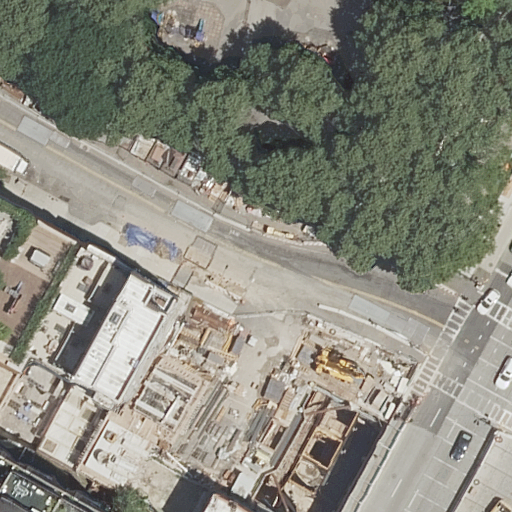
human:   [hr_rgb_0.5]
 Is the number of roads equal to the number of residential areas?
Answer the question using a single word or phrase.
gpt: no

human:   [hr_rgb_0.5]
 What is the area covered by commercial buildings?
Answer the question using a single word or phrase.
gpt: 723m2

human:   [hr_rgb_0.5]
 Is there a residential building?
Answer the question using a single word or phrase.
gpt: yes

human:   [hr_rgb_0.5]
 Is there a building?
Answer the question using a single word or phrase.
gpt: yes

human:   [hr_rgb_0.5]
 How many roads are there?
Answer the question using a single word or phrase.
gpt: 15

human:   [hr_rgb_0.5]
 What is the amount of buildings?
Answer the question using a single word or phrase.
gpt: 9

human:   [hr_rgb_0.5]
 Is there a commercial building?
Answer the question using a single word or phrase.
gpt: yes

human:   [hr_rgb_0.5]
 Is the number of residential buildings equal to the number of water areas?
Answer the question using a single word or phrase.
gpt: no

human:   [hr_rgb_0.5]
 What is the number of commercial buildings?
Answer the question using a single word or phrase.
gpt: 1

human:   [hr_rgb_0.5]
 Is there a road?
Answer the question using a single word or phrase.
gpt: yes

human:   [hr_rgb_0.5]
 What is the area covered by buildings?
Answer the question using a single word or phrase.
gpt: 1760m2

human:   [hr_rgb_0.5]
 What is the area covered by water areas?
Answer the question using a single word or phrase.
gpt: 0m2

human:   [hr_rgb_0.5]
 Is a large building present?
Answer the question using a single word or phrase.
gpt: yes

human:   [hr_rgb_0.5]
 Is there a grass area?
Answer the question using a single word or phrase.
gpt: yes

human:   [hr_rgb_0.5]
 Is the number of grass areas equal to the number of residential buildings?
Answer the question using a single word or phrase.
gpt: no

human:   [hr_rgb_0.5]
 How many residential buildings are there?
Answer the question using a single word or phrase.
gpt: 8

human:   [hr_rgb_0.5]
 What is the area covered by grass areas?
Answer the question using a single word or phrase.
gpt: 1434m2

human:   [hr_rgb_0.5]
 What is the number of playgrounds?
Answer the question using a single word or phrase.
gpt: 2

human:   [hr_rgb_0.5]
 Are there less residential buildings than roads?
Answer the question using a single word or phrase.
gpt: yes

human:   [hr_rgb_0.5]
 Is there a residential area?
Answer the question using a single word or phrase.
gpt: yes

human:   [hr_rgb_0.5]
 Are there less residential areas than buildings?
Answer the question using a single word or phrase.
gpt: yes

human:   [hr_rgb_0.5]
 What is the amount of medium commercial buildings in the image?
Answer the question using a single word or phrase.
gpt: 0

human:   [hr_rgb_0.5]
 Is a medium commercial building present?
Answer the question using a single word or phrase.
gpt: no

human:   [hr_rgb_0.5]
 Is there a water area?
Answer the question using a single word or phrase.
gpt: no

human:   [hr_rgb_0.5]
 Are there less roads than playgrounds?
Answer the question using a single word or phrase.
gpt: no

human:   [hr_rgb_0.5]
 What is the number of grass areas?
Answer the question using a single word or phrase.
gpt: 3

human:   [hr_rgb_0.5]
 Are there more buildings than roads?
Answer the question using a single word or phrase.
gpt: no

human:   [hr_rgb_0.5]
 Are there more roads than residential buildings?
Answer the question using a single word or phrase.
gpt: yes

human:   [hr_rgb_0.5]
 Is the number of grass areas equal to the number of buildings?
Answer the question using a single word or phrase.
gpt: no

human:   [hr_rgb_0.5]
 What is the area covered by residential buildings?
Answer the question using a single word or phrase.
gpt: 1036m2

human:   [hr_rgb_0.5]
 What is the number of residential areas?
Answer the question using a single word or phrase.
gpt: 1

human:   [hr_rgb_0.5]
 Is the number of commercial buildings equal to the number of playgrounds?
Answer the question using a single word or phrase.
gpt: no

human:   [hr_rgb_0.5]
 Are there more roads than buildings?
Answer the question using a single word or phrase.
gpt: yes

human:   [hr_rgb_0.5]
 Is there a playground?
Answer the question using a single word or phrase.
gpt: yes

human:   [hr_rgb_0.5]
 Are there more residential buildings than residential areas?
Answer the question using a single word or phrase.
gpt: yes

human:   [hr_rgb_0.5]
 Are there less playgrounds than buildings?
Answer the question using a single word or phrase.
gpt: yes

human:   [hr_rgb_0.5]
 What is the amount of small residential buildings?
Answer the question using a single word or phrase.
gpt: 5

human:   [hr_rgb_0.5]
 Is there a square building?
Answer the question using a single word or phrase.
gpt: no

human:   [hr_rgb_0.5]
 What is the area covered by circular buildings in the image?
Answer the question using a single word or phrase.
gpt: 0m2

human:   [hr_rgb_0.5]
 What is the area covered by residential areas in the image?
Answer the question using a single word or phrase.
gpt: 3538m2

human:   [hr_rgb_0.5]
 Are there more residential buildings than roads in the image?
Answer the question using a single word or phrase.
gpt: no

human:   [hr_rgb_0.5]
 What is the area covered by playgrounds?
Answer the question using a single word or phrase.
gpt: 929m2

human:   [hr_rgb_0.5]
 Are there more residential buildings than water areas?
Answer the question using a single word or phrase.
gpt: yes

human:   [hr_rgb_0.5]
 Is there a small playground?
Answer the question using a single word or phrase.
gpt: no

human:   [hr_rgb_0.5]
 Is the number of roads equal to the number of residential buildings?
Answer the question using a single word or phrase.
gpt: no

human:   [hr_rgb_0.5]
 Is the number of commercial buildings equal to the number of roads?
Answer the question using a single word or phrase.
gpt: no

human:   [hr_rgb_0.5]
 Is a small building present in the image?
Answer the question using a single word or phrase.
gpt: yes

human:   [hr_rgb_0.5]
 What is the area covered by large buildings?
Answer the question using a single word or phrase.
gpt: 723m2

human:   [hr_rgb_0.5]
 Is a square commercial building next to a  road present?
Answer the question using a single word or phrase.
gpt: no

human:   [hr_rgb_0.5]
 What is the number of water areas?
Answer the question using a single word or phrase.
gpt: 0

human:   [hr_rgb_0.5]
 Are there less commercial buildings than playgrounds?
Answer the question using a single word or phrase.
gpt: yes

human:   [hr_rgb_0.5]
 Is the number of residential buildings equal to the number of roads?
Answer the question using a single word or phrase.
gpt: no

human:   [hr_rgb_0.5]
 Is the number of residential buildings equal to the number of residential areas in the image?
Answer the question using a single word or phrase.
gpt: no

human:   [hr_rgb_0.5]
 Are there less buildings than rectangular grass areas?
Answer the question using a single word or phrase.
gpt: no

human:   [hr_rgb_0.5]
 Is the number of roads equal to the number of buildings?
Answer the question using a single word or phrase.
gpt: no

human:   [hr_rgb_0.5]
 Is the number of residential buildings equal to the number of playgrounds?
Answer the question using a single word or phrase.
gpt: no

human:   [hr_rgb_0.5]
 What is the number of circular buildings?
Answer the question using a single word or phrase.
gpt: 0

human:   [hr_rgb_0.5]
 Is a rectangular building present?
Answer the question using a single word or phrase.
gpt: yes

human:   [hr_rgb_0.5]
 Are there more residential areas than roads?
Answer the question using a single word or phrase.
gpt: no

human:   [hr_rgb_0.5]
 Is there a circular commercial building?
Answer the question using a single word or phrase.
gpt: no

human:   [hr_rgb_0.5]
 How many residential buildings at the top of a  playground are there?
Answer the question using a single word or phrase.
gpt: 1

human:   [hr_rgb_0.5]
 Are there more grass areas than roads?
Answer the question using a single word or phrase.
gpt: no

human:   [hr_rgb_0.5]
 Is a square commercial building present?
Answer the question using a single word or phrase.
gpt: no

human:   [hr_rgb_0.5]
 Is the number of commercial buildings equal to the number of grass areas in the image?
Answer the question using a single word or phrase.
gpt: no